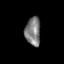
Tissue: skin
Cell type: Epithelial cells
Senescence score: 0.249
Nuclear area (px): 426
Mean DAPI intensity: 125.19